Question: What is the result of this measurement?
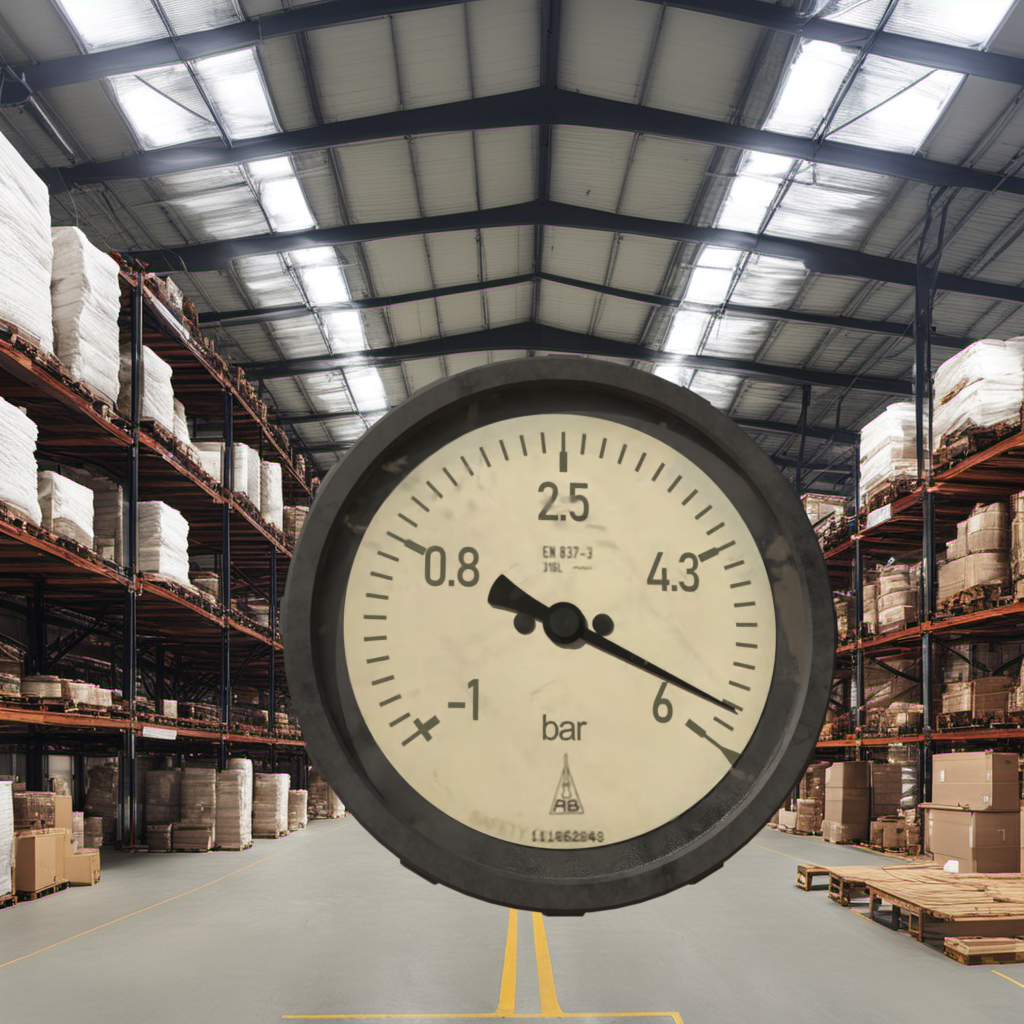
Answer: The result is 5.68
Question: What is the range of this measurement?
Answer: The range is from -1 to 6
Question: What is the minimum and maximum reading range of the measurement in the image?
Answer: The minimum value is -1 and the maximum value is 6